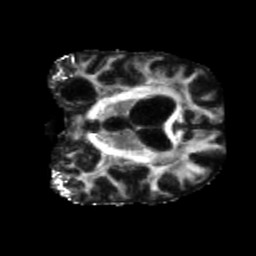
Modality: FA
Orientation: coronal
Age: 75
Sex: male
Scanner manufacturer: siemens
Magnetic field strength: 3 T
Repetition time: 5.25 s
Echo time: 0.08 s